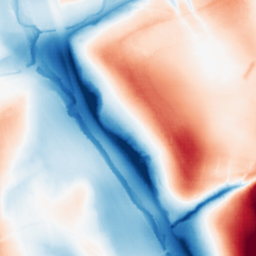
Category: classical
Decomposition family: gaussian_anisotropic
Decomposition parameters: sigma_x: 50
sigma_y: 2
Upsampling method: sinc_hamming
Upsampling parameters: scale: 2
kernel_size: 4
Upsampling scale: 2